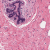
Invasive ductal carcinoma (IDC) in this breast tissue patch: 0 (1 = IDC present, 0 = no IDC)